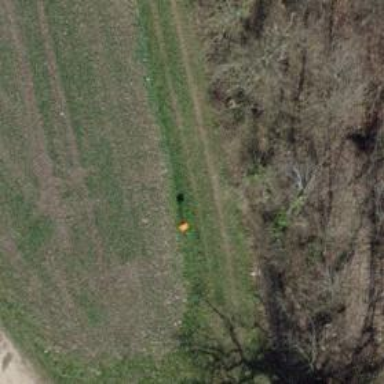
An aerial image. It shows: Aerial marker.